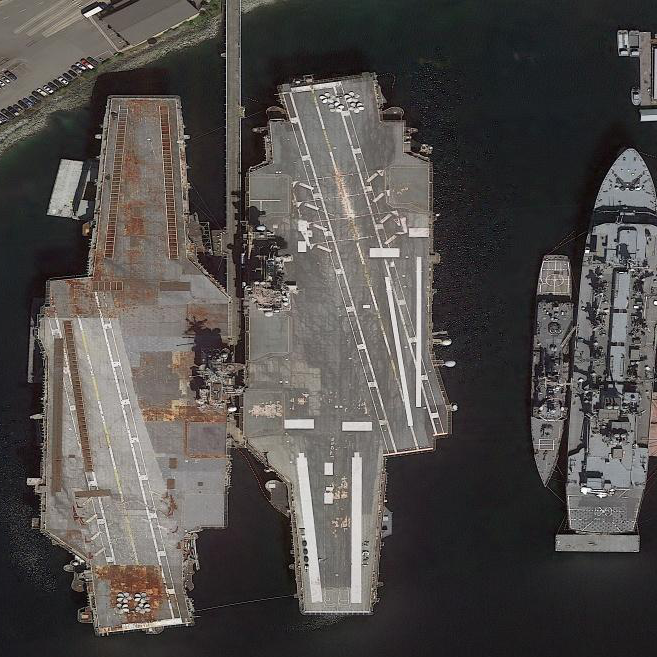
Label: aircraft_carrier